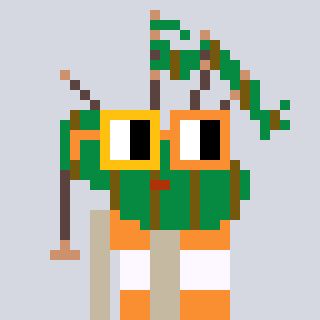
a pixel art character with square yellow and orange glasses, a bagpipe-shaped head and a bege-colored body on a cool background